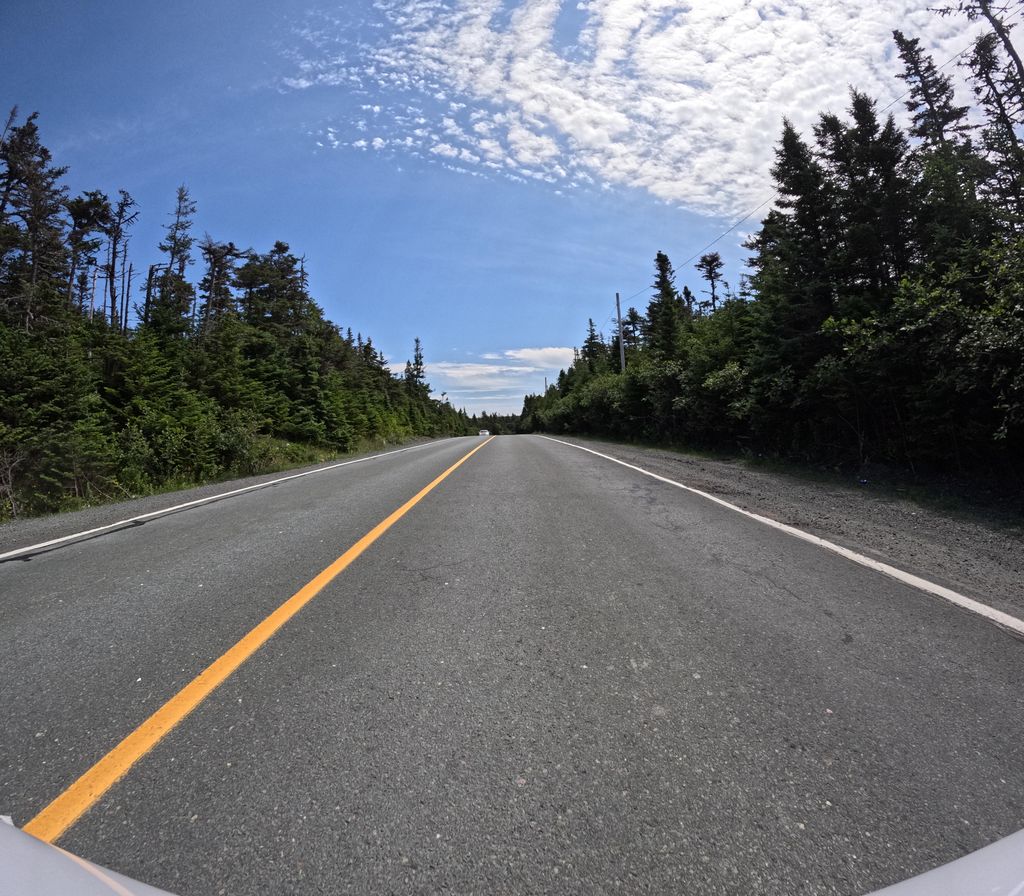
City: st_johns